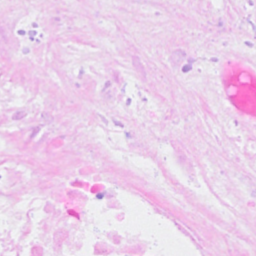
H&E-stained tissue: Breast